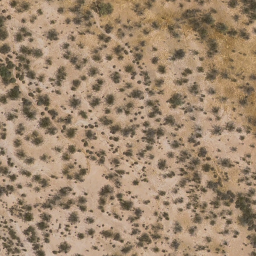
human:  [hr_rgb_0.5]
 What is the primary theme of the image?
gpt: chaparral